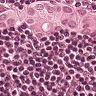
Metastatic tissue present: yes